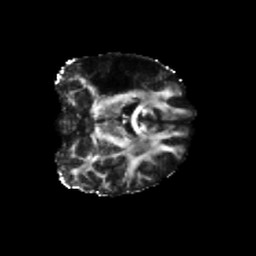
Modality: FA
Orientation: coronal
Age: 36
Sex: female
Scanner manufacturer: siemens
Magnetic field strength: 3 T
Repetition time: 5.47 s
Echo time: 0.0854 s